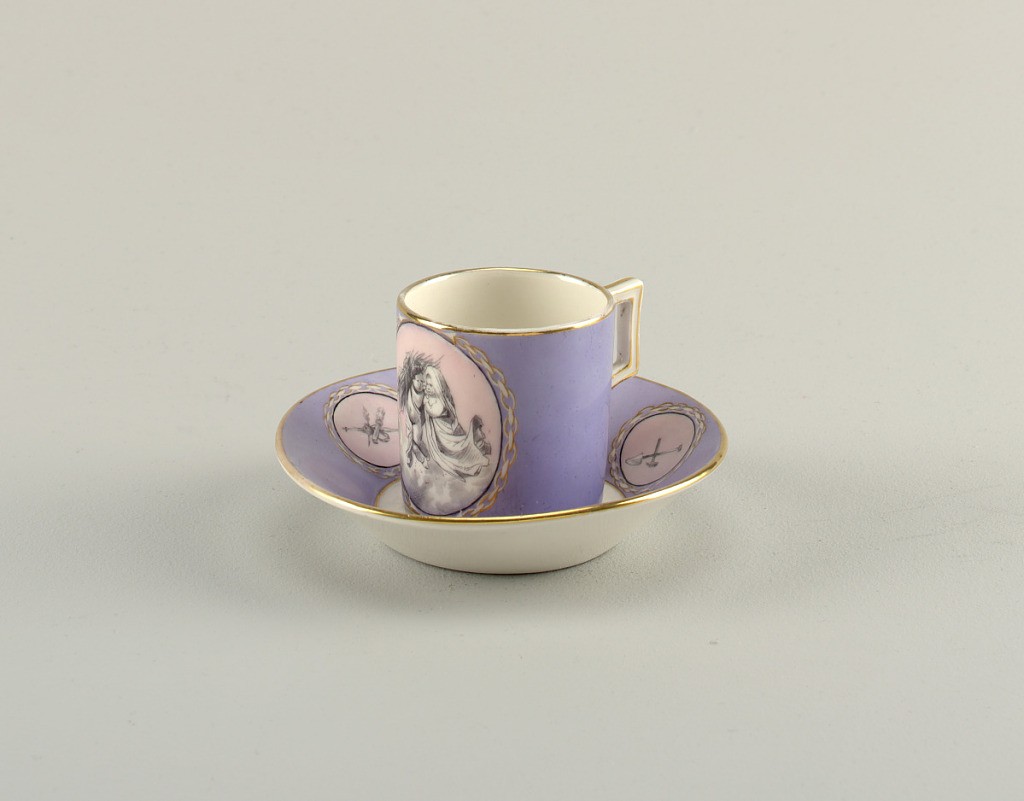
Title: Cup and Saucer with Putti Medallion
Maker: Gotha Porcelain Factory, German, established ca. 1757
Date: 1860–1885
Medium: hard paste porcelain, vitreous enamel, gold
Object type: cup and saucer
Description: Light purple ground with circular reserves framed by painted chains. The ground within the reserves is pale pink and is painted in grisailles showing putti on cup and military trophies on saucer. The interior of the cup and bottom of the saucer are undecorated. Rectangular handle.